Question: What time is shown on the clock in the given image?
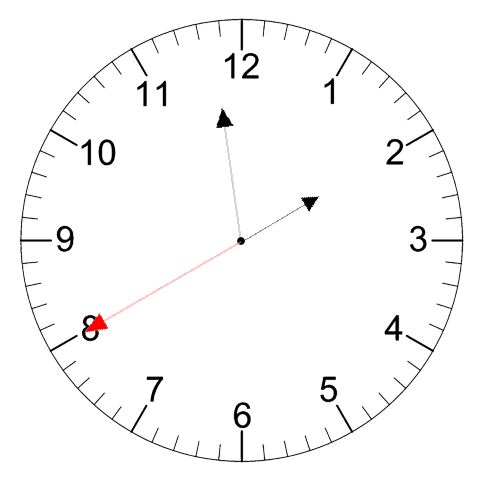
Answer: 01:58:40